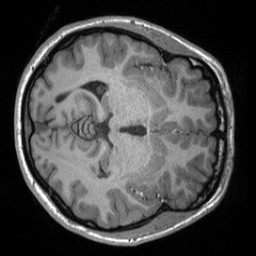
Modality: T1w
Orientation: axial